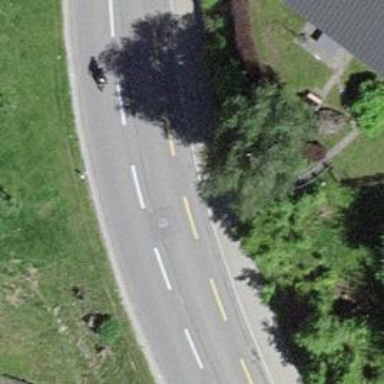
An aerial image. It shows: Sidewalk along the footway.